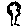
Label: tree